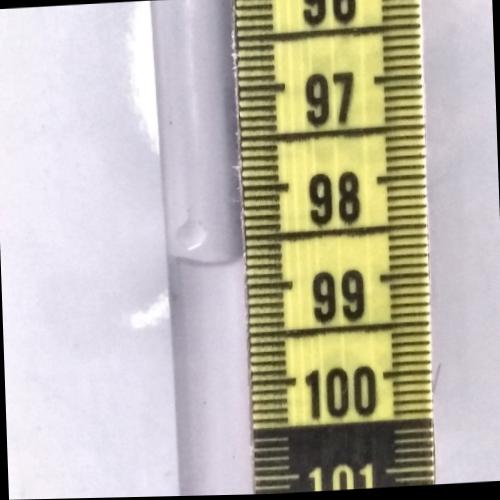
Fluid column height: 98.7 cm